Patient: sex F, age 70
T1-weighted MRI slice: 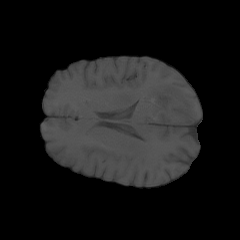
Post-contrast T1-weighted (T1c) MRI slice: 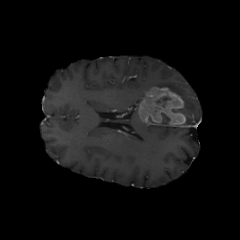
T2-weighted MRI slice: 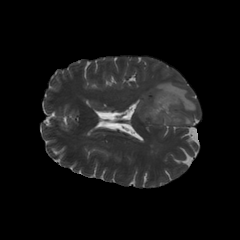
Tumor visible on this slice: yes
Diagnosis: Glioblastoma, IDH-wildtype
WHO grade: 4